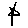
Label: star